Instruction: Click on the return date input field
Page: home
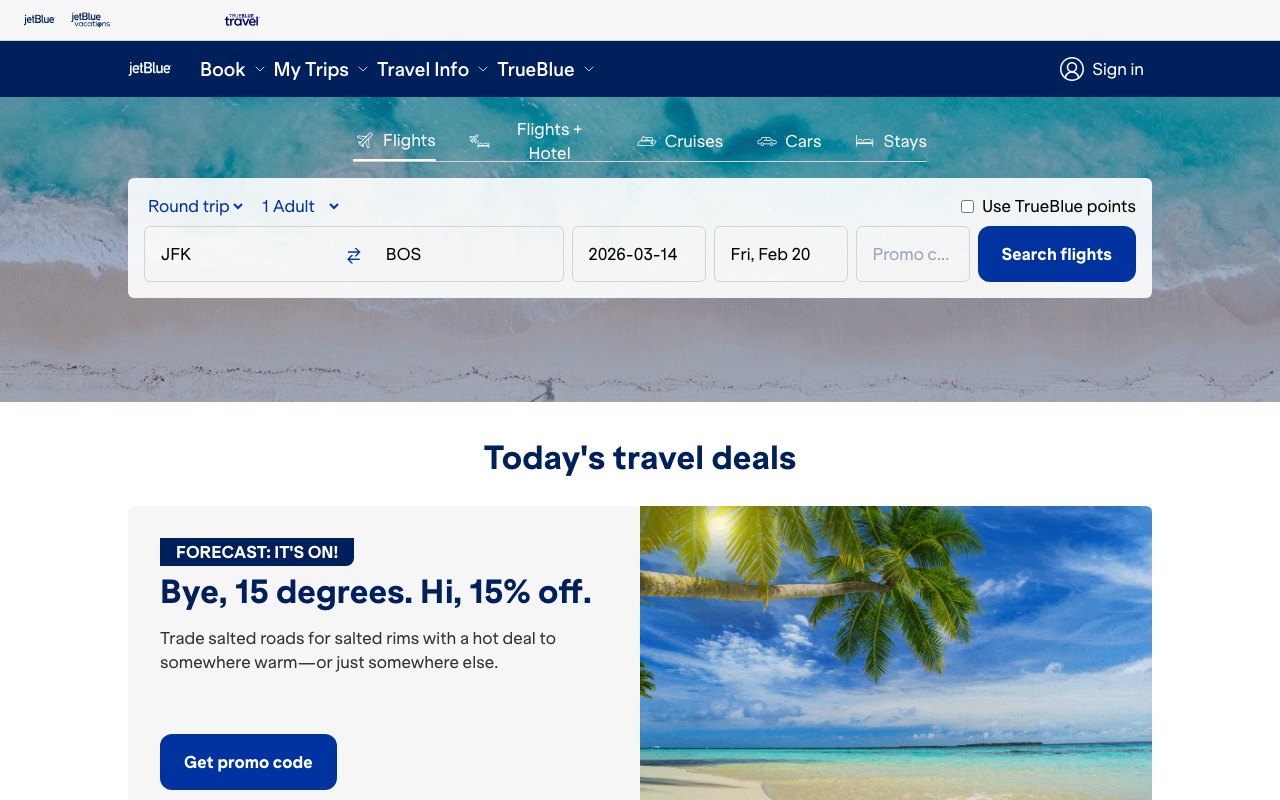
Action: click